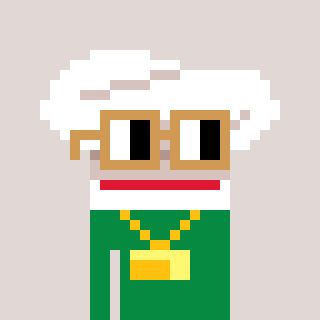
a pixel art character with square brown glasses, a chef hat-shaped head and a green-colored body on a warm background